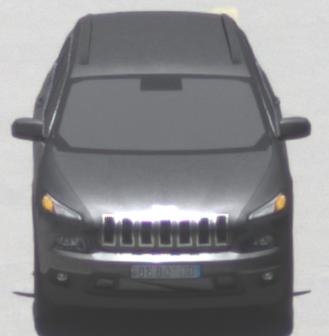
Make: Jeep
Model: Cherokee 3.2 V6 Pentastar
Detailed model: Cherokee (KL)
Model produced from: 2014/07
Model produced until: 2015/07
Doors: 5
Color: gray
Road condition: dry road
Daytime: midday
Contrast: high contrast